Question: I have a standard 'DialogViewControler' which adds a 'Section' with a View as the constructor:
'''
Section sec = new Section (new LogoHeaderView (320, 87));
'''
In the 'LogoHeaderView' I add a MT.Dialog GlassButton
'''
btnContact = new GlassButton (frameContact);
btnContact.SetTitle ("Contact", UIControlState.Normal);
btnContact.NormalColor = Settings.ButtonNormalColor;
btnContact.HighlightedColor = Settings.ButtonHighlightColor;
btnContact.Tapped += (obj) => {};
btnContact.Enabled=true;
AddSubview (btnContact);
'''
The view renders nicely, however the button is not clickable and the 'Tapped' event never activates. It's like it's not enabled?
How do I get a 'GlassButton' to appear in a View in a Section and work like a button?

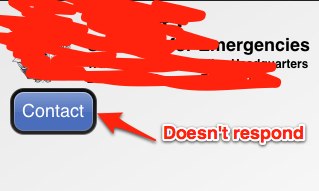
Answer: It works for me. However if your 'GlassButton' is outside your 'UIView' limits it won't receive the tap events (it's a 'UIView' thing not a 'GlassButton' issue).
E.g. This does not work
'''
UIView view = new UIView (new RectangleF (0, 0, 200, 10));
view.MultipleTouchEnabled = true;
GlassButton gb = new GlassButton (new RectangleF (10,10,100,100));
gb.SetTitle ("Contact", UIControlState.Normal);
gb.Enabled = true;
gb.Tapped += delegate {
Console.WriteLine ("hello");
};
view.AddSubview (gb);
'''
but change the first line to:
'''
UIView view = new UIView (new RectangleF (0, 0, 200, 200));
'''
and you'll be able to click the button.